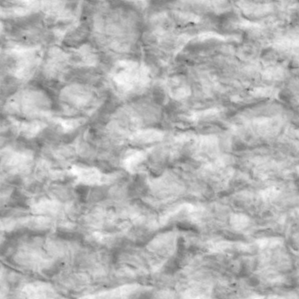
Label: non_frost